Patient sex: F
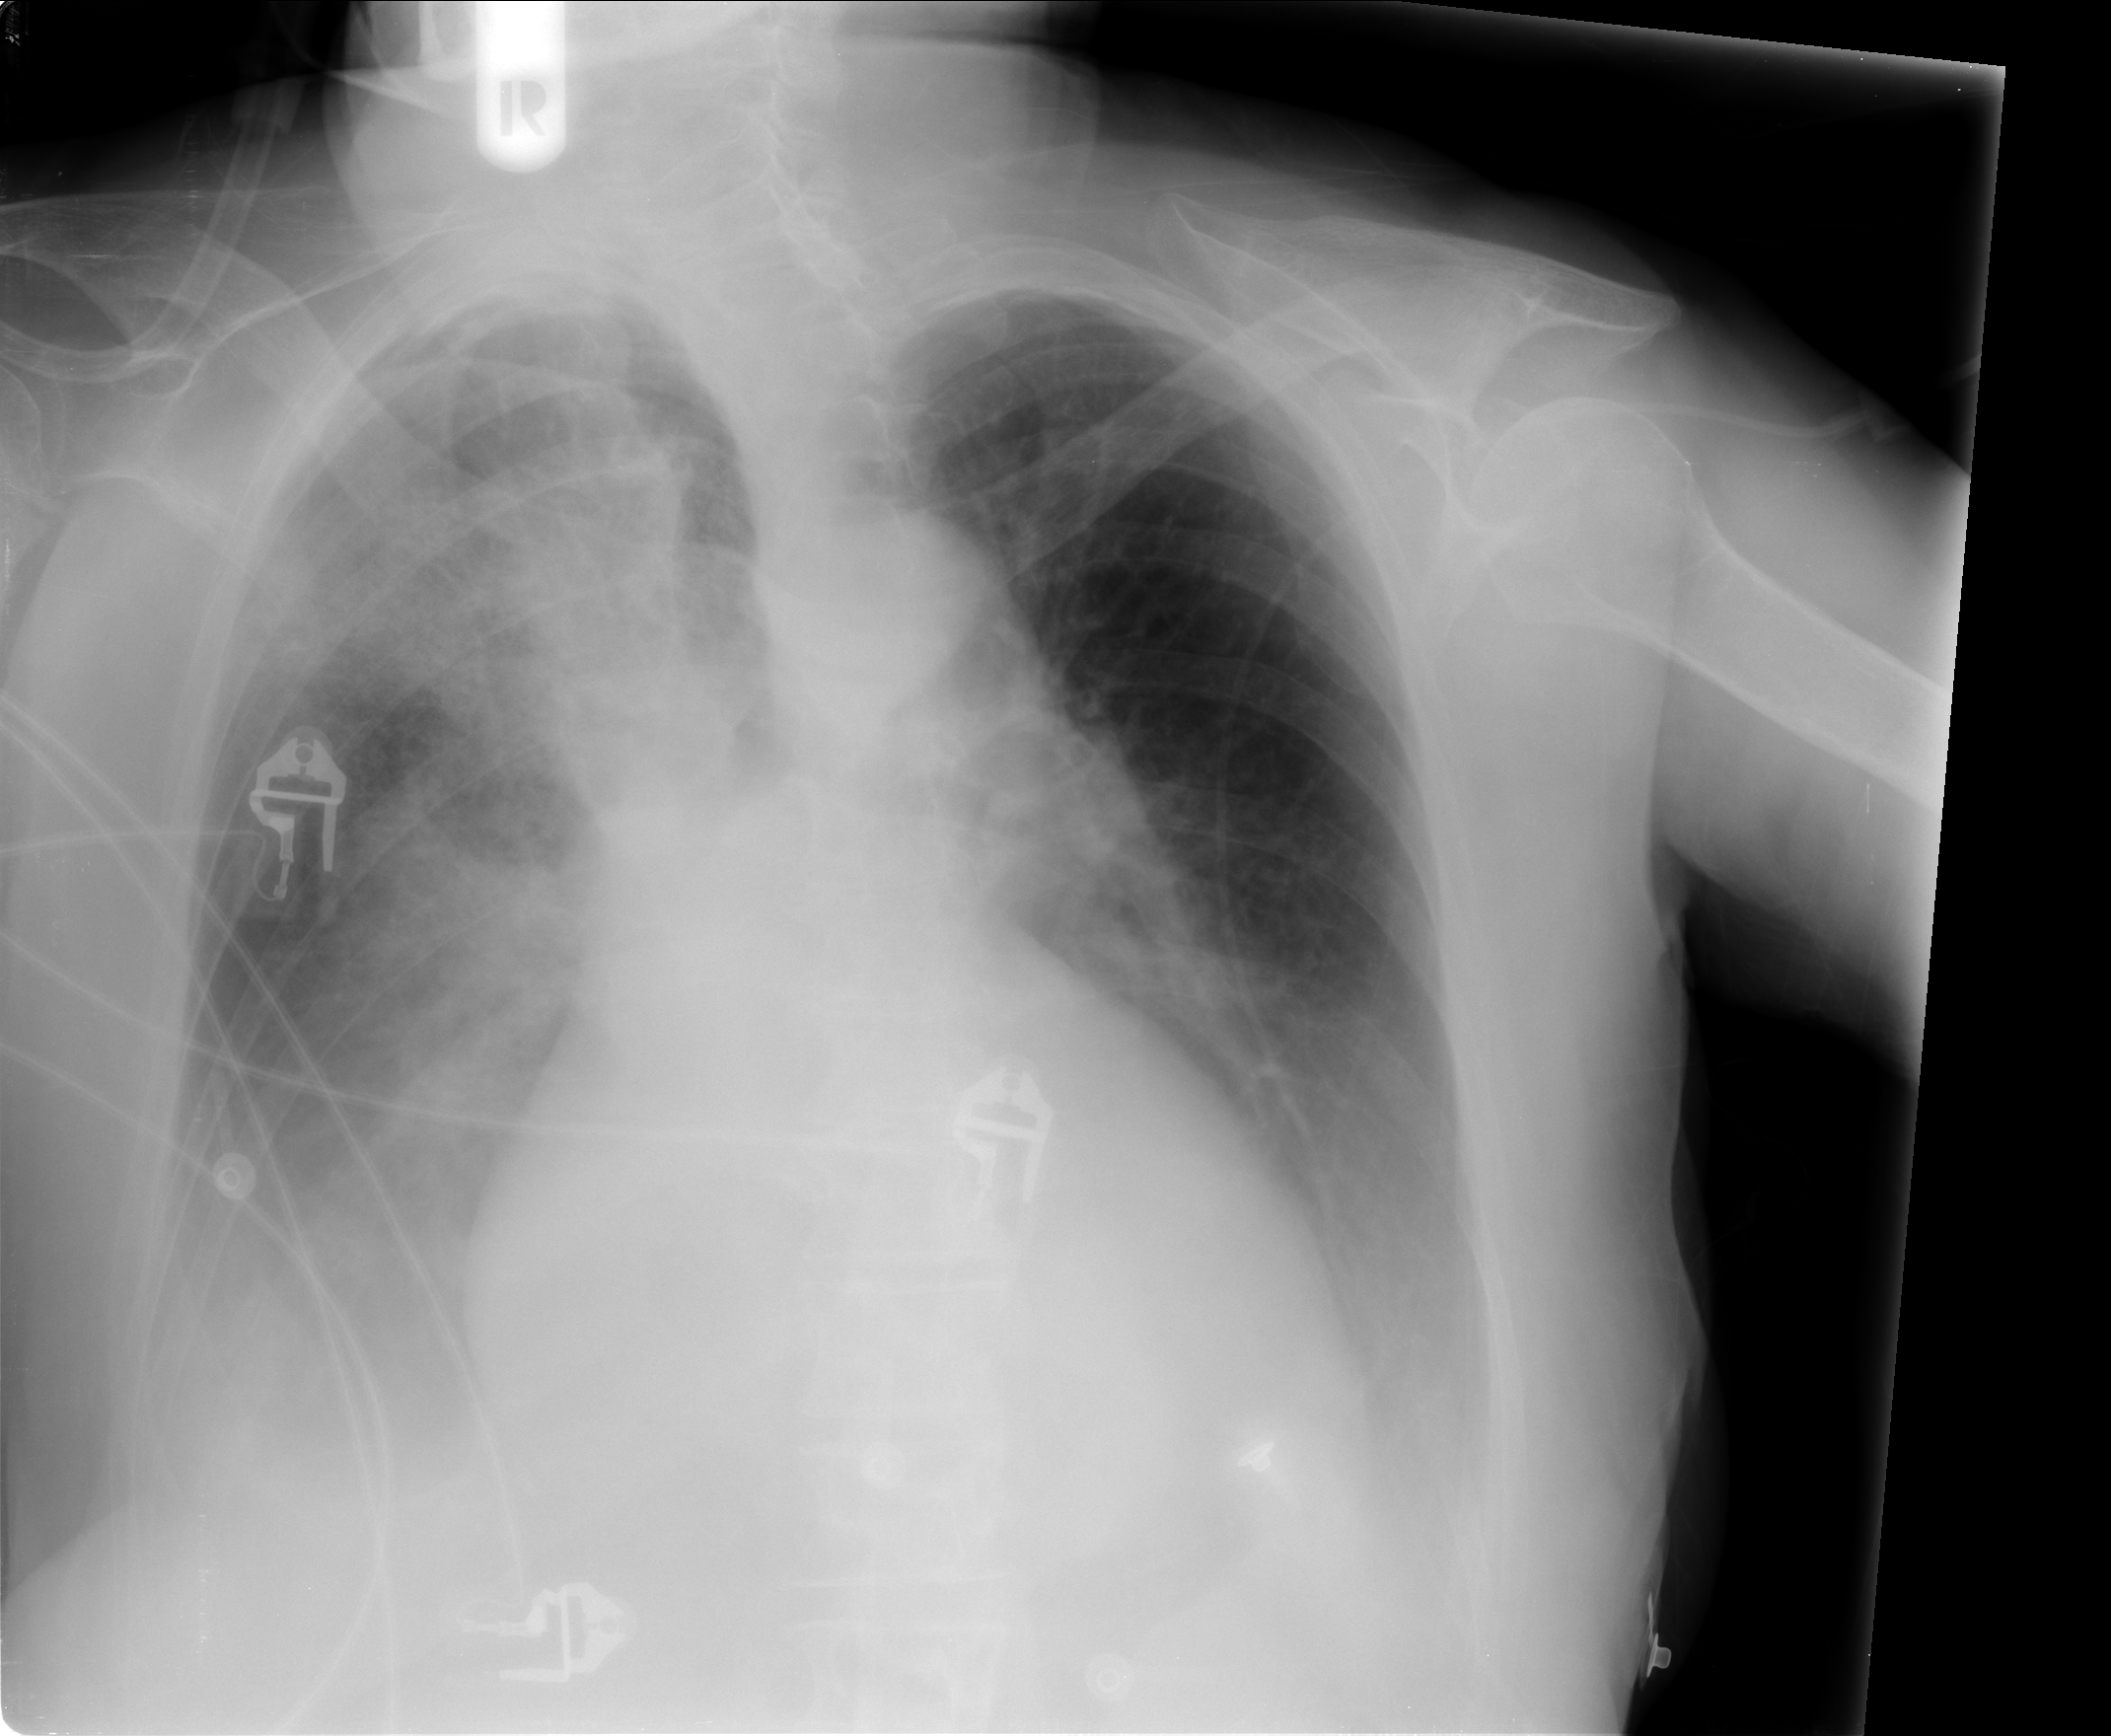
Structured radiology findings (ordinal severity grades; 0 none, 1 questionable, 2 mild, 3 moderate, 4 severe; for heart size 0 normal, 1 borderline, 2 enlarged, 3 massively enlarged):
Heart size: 2
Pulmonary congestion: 2
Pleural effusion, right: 3
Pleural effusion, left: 2
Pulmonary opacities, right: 3
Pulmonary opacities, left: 0
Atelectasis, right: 2
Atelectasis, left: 2